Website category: movie
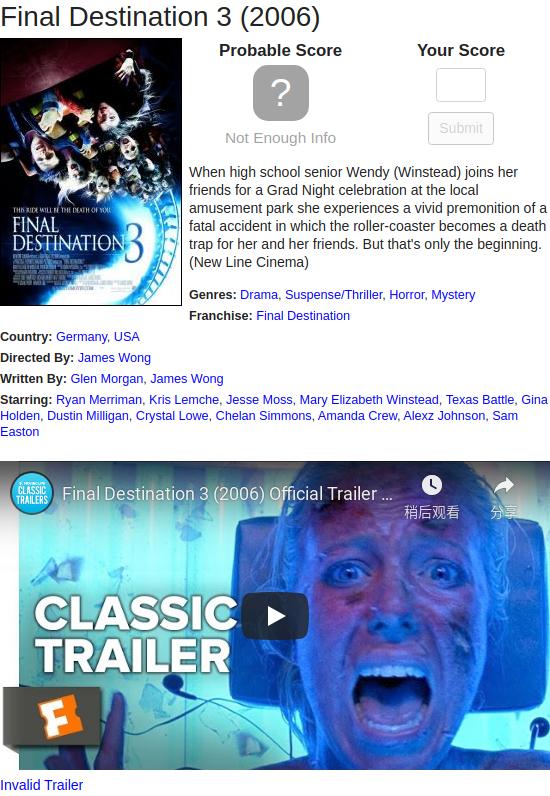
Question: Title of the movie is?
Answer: Final Destination 3

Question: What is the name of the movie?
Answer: Final Destination 3

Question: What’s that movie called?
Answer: Final Destination 3

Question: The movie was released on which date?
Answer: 2006

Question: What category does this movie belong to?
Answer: Drama

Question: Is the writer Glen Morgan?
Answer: yes

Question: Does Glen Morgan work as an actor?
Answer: no

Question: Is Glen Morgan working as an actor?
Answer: no

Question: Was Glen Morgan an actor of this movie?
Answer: no

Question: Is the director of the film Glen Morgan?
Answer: no

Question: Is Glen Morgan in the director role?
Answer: no

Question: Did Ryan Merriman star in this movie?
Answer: yes

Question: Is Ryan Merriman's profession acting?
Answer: yes

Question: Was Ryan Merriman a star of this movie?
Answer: yes

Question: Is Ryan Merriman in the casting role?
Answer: yes

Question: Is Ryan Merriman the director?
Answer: no

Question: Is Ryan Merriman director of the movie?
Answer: no

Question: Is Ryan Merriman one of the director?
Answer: no

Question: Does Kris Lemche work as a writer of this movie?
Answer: no

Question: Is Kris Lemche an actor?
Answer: yes

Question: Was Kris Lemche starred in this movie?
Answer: yes

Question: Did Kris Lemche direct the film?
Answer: no

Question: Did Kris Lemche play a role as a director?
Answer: no

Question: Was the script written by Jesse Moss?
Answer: no

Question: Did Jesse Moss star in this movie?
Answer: yes

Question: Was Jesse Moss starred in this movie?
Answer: yes

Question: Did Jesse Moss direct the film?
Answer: no

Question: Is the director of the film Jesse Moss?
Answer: no

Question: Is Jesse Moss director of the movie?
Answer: no

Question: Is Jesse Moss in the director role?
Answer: no

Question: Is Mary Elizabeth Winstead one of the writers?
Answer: no

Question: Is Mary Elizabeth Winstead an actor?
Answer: yes

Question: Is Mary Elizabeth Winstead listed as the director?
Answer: no

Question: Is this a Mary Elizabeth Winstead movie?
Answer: no

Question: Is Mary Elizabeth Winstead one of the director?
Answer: no

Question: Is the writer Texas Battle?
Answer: no

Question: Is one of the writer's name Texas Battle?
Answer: no

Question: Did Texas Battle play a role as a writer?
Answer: no

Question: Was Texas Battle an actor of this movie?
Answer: yes

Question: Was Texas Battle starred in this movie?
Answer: yes

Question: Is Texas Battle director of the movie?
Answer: no

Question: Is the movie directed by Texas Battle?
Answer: no

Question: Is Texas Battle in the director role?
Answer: no

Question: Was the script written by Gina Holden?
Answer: no

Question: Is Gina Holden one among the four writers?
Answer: no

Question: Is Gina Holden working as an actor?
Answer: yes

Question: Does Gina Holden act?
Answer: yes

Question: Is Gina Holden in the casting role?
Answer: yes

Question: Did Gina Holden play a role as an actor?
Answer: yes

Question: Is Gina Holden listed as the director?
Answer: no

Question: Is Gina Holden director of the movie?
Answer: no

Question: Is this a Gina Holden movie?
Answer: no

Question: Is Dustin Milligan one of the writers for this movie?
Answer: no

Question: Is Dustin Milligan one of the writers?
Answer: no

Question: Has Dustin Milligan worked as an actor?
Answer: yes

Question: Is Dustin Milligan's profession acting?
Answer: yes

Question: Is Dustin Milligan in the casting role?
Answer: yes

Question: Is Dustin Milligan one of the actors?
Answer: yes

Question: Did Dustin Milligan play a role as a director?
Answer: no

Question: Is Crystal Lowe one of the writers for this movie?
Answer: no

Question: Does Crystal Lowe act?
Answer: yes

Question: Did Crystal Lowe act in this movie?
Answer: yes

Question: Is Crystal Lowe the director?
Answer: no

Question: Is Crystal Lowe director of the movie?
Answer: no